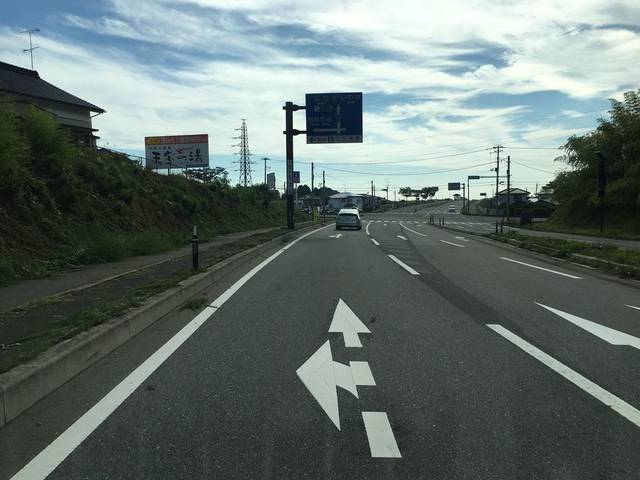
Region: Japan
Coordinates: 37.786, 140.903